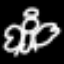
Label: angel